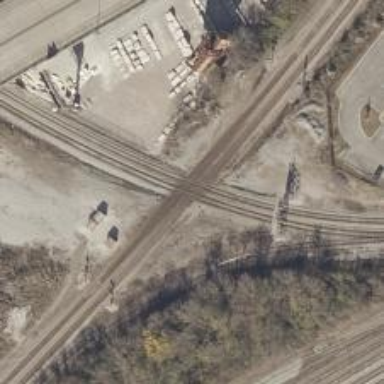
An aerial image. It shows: Railway crossing.